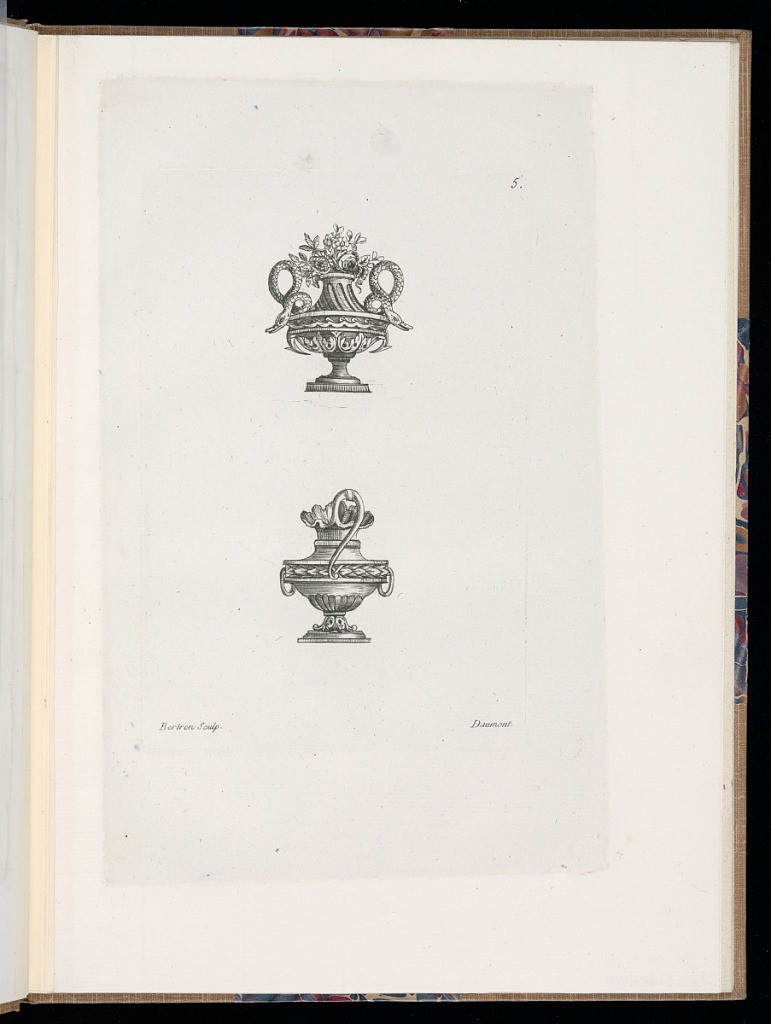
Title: Ornamental Vase Designs
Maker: Théodore Bertren, active in France, 18th century
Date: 1772
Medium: Engraving on paper
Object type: Print
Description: Two vases, one above the other. The vase on top has a bouquet of flowers spilling from its mouth. The neck has spiraled fluting and a stylized acanthus leaf pattern at its base. 2 double looping snakes form the handles. The vase on the bottom is in the shape of a pitcher with a scalloped mouth and a single handle. The vase has a ring handle on either side and gadrooning at the bottom. The plate is signed and lettered.